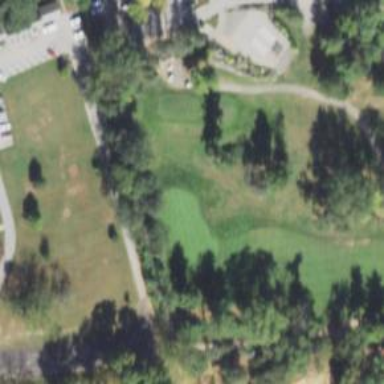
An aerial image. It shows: View of golf hole.